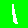
Digit: 1